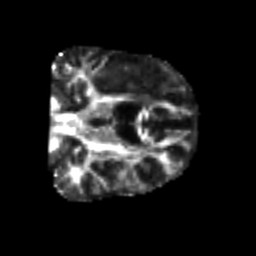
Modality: FA
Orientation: coronal
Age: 60
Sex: male
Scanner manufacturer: siemens
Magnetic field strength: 3 T
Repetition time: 4.987 s
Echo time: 0.0792 s